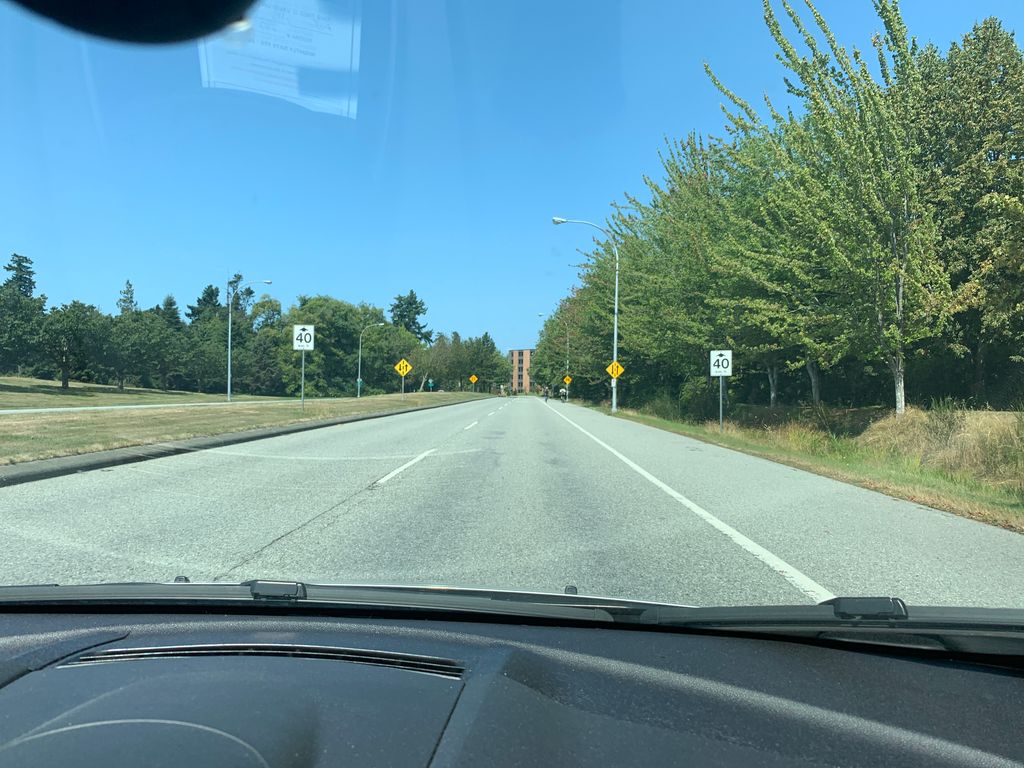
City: vancouver